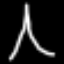
Label: The Eiffel Tower